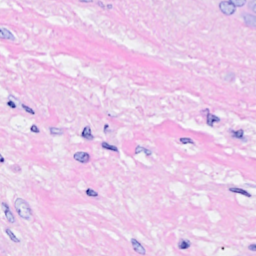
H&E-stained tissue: Breast